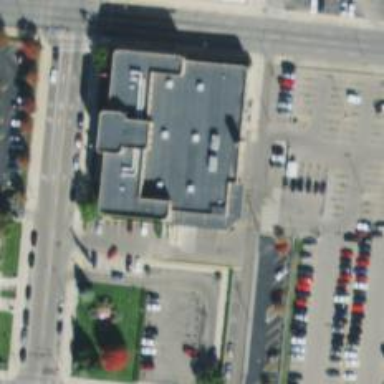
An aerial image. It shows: Post office.